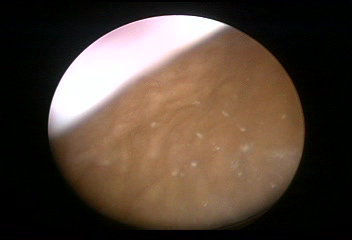
Modality: WLC
Class: Normal mucosa
Bladder cancer association: No